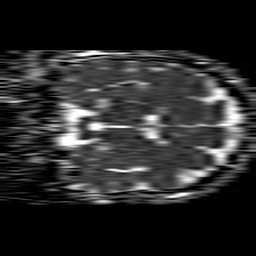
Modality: ADC
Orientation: coronal
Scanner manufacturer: philips
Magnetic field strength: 1.5 T
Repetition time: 4.6 s
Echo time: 0.08631 s